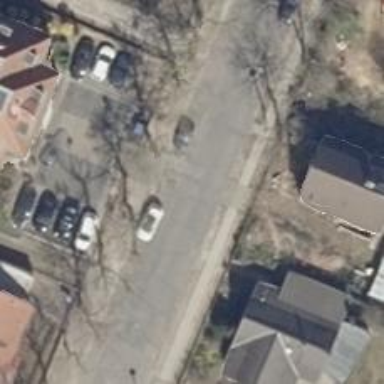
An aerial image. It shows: Residential road with asphalt surface and sidewalks on both sides.